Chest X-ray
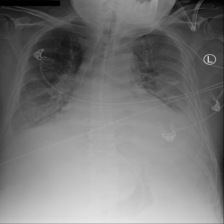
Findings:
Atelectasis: negative
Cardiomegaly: negative
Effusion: positive
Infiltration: negative
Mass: negative
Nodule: negative
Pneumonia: negative
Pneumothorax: negative
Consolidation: negative
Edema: negative
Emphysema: negative
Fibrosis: negative
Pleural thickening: negative
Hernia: negative